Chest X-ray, AP view. Patient: 43 years old, sex F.
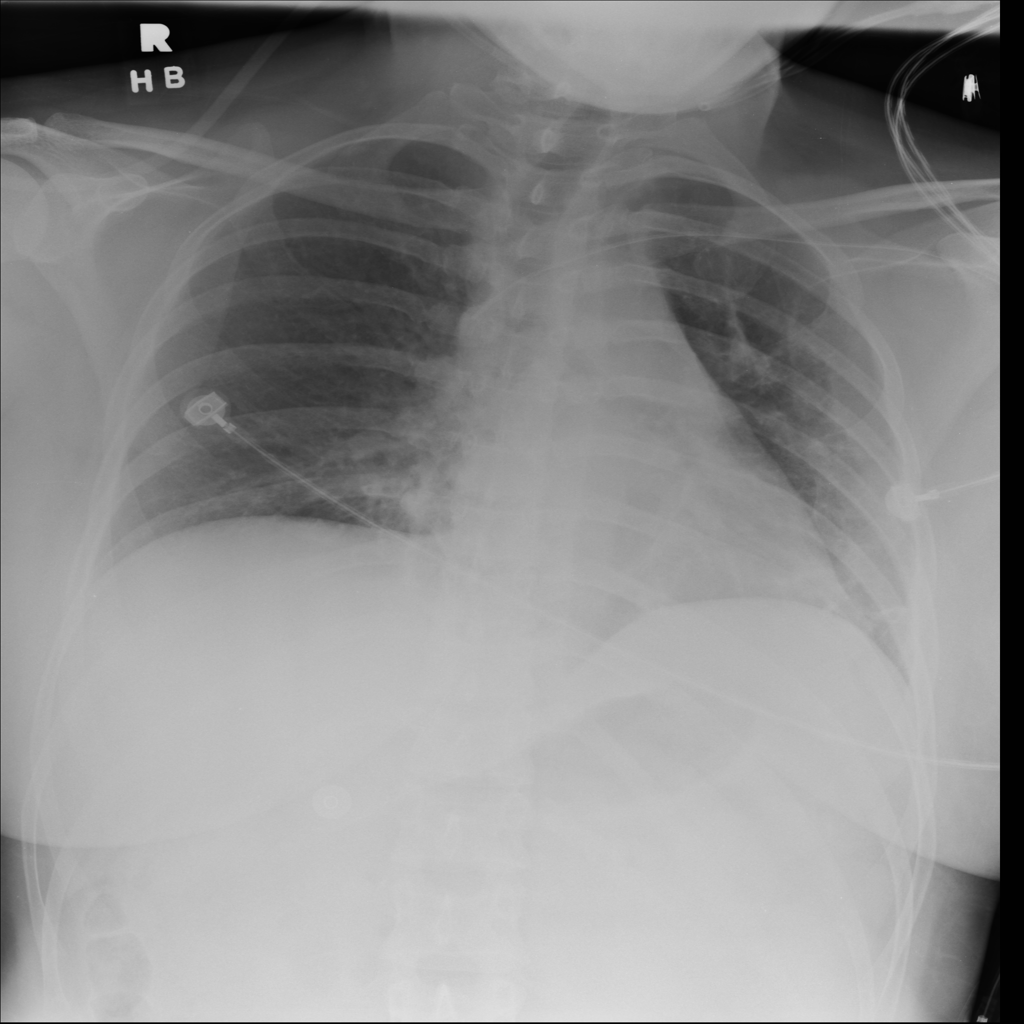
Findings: Atelectasis